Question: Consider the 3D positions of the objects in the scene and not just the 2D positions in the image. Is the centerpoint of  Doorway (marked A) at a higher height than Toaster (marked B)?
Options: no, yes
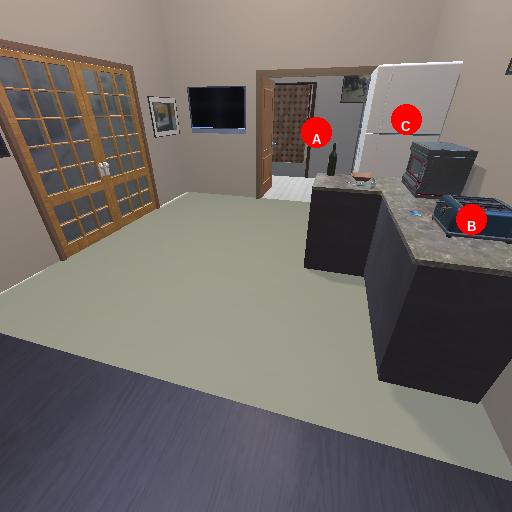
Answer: no